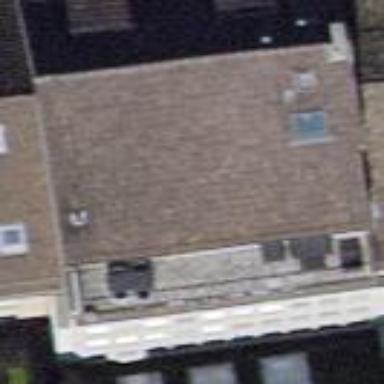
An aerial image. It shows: Office building with gabled roof oriented across the structure.